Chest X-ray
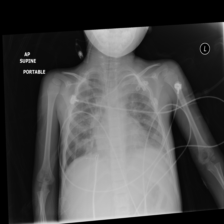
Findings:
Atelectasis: positive
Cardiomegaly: negative
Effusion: negative
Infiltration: negative
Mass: negative
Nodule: negative
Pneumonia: negative
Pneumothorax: negative
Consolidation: negative
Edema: negative
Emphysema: negative
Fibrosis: negative
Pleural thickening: negative
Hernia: negative